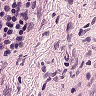
Metastatic tissue present: no